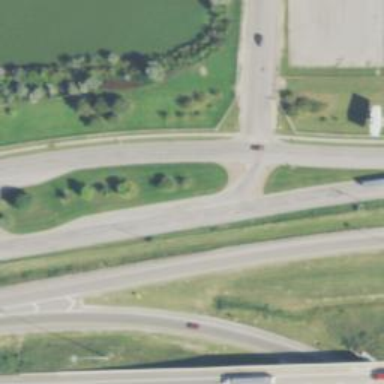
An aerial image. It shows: Secondary link road.